Question: Would like to check what are the approaches that I can use to remove the anonymous blue outline when an email consist of an image 'href' link? I have tried
'''
border: none;
outline: none;
text-shadow: none;
box-shadow: none;
'''
but nothings works.

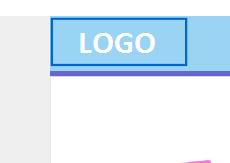
Answer: Remove the border from the image:
'''
a img {
border-style: none;
}
'''